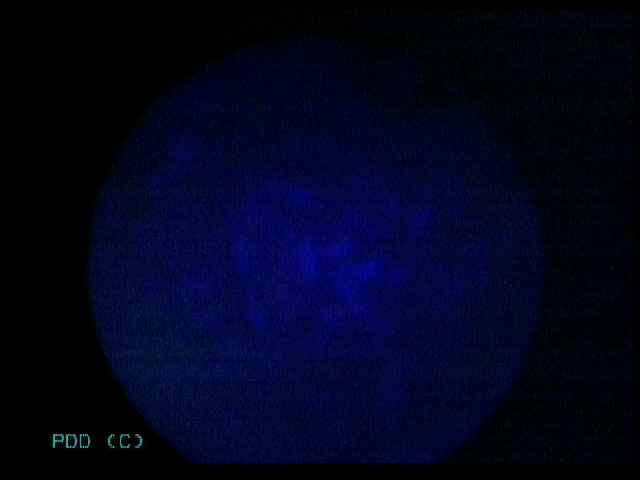
Modality: BLC
Class: Malignant
Subclass: HighGradePapillary
Lesion: L1
Stage: Ta
Morphology: Papillary
Bladder cancer association: Yes